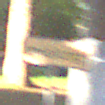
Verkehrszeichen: Umleitungsankuendigung
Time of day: MorningAfternoon
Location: Outdoor (Suburban)
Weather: Clear
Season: NotSpecified
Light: Natural